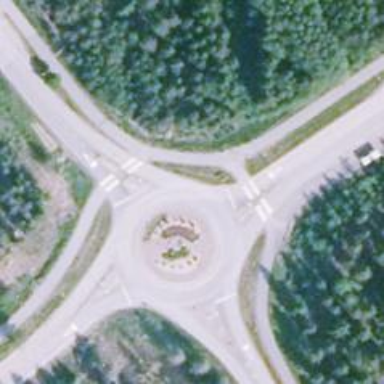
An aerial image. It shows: Tertiary road with asphalt surface leading to roundabout junction.